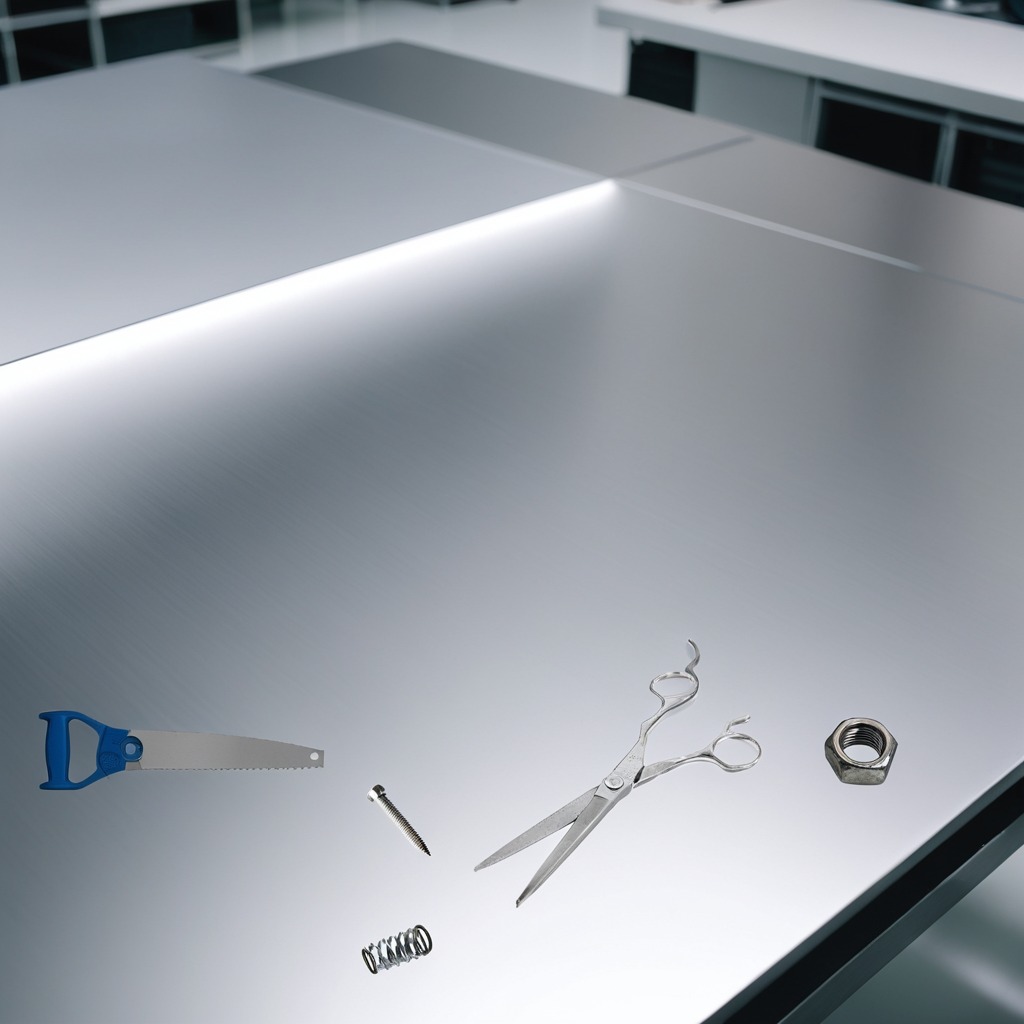
A metal machine screw is lying on a stainless steel table.